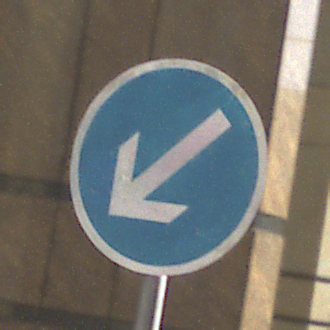
Verkehrszeichen: VorgeschriebeneVorbeifahrtLinks
Umgebung: Outdoor, Urban
Tageszeit: MorningAfternoon
Wetter: PartlyCloudy
Licht: Natural
Jahreszeit: NotSpecified
Kontrast: HighContrast